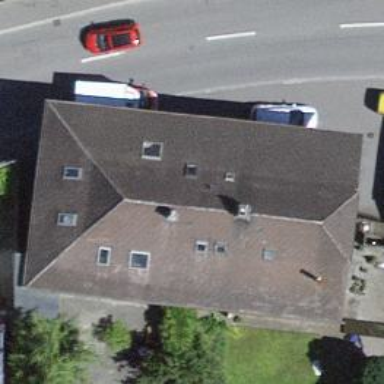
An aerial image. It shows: Veterinary facility.